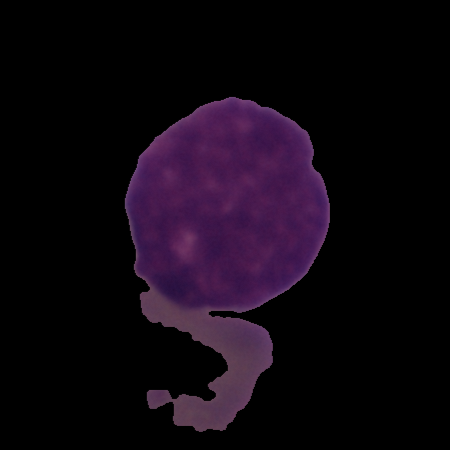
Label: healthy